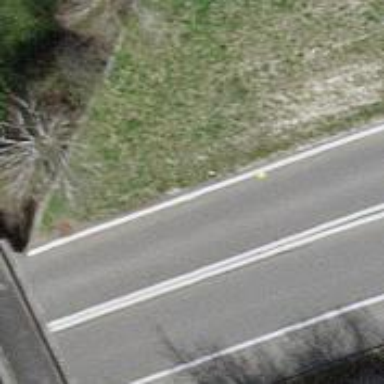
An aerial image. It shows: Asphalt motorway link.